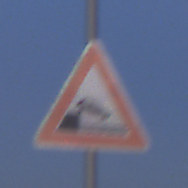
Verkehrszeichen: Ufer
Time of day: SunriseSunset
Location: Outdoor (Nature)
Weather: Clear
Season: NotSpecified
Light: Natural